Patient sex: M
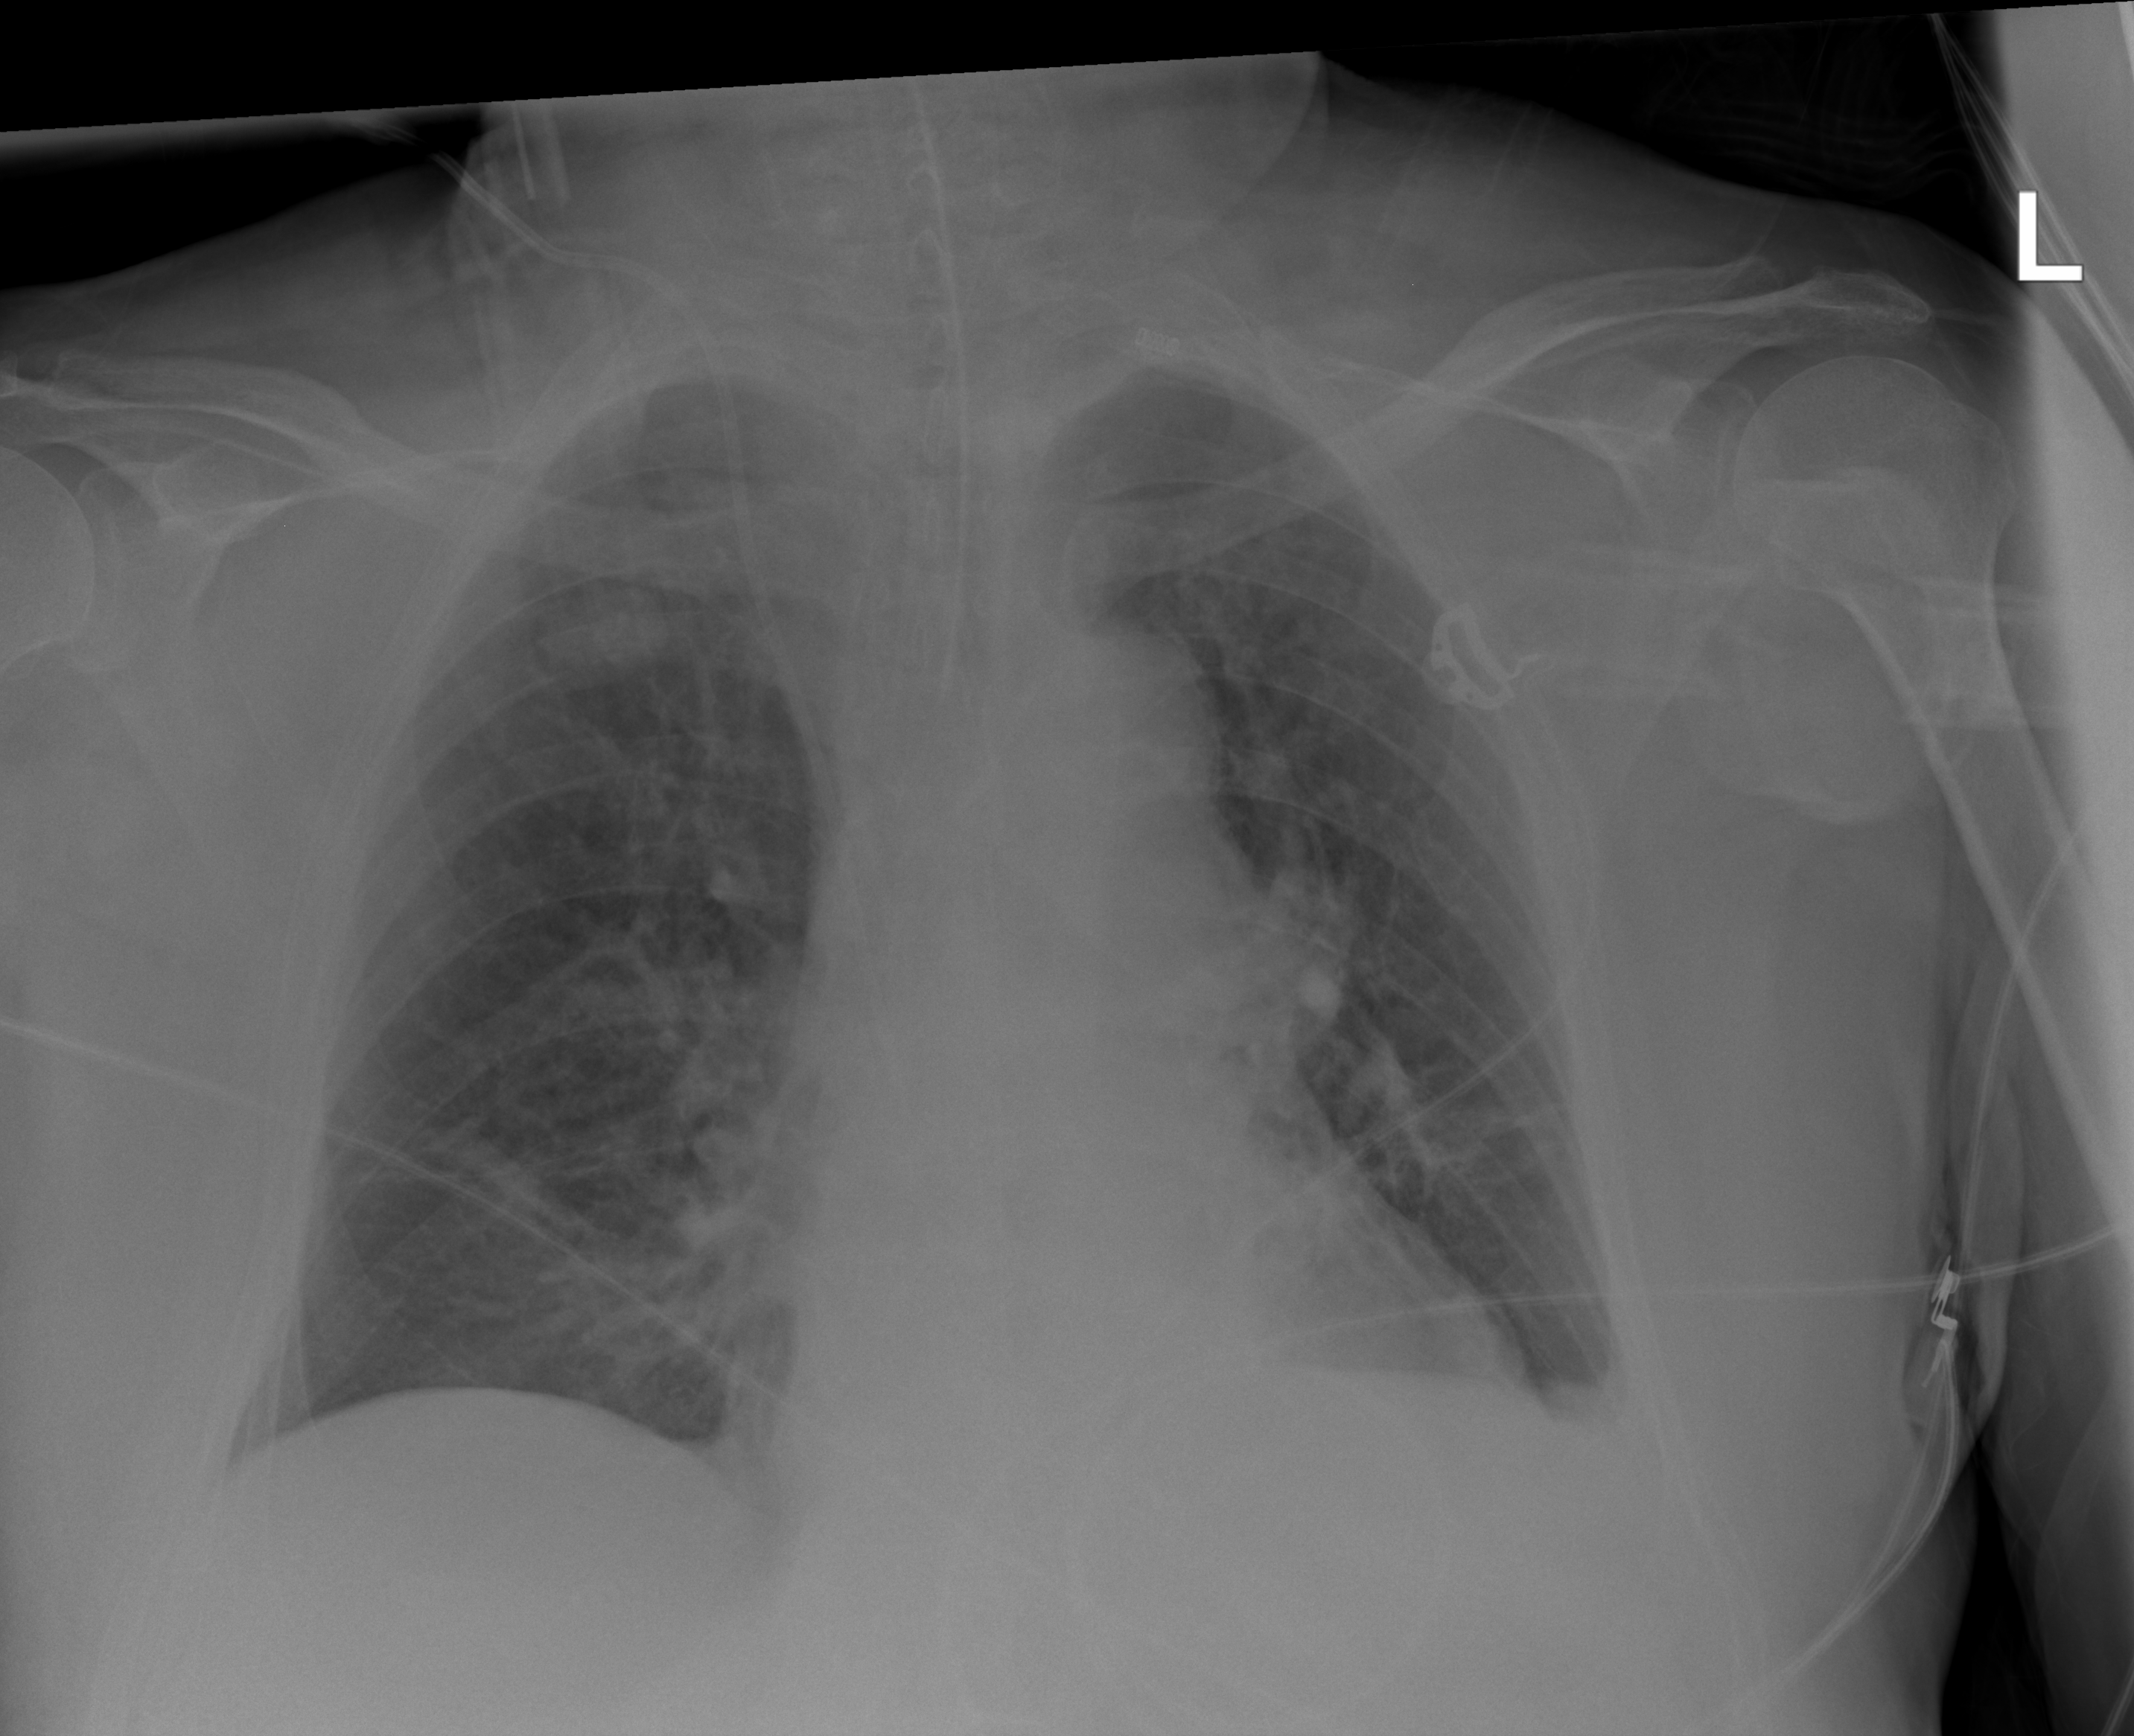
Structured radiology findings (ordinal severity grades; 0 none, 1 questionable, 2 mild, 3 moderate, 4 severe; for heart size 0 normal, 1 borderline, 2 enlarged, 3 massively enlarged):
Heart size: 0
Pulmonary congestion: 2
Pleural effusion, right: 0
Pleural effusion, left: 2
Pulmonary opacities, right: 0
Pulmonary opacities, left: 0
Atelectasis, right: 0
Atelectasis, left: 2